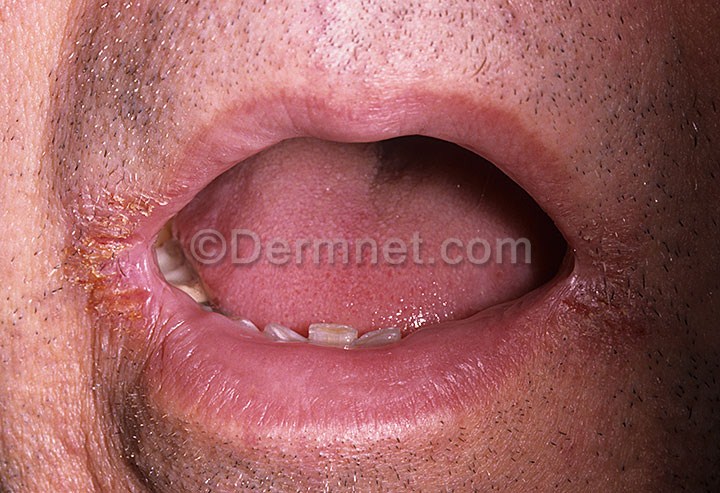
Disease: Tinea Ringworm Candidiasis and other Fungal Infections